Question: i m using stringgrid in my application.The data is fetched from the database(backend mysql) and displayed in stringgrid.

I want to insert image in status cell of each row.
i.e.
'''
if status =online then -->image1
else --->image2
'''
anyone has any idea regarding how to do this?
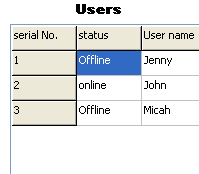
Answer: You will have to implement the OnDrawCell event.
Example :
'''
procedure TForm1.StringGrid1DrawCell(Sender: TObject; ACol, ARow: Longint;
Rect: TRect; State: TGridDrawState);
var
s: string;
aCanvas: TCanvas;
begin
if (ACol <> 1) or (ARow = 0) then
Exit;
s := (Sender as TStringGrid).Cells[ACol, ARow];
// Draw ImageX.Picture.Bitmap in all Rows in Col 1
aCanvas := (Sender as TStringGrid).Canvas; // To avoid with statement
// Clear current cell rect
aCanvas.FillRect(Rect);
// Draw the image in the cell
if (s = 'online') then
aCanvas.Draw(Rect.Left, Rect.Top, Image1.Picture.Bitmap)
else
aCanvas.Draw(Rect.Left, Rect.Top, Image2.Picture.Bitmap);
end;
'''